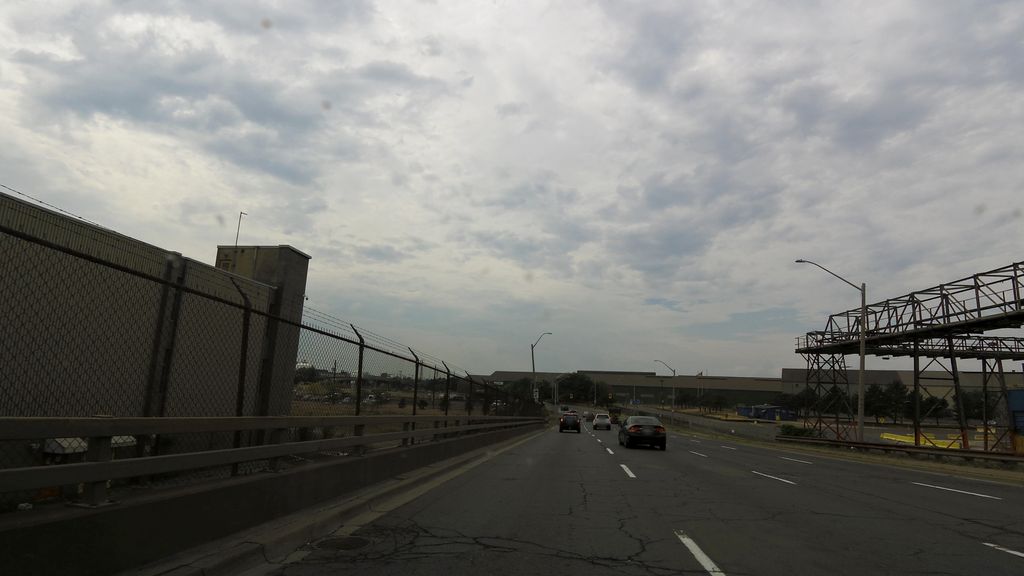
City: hamilton